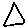
Label: triangle